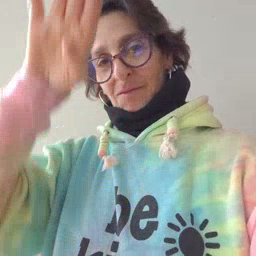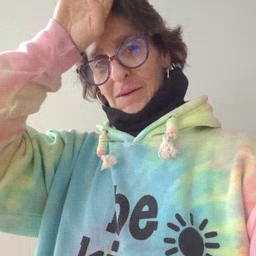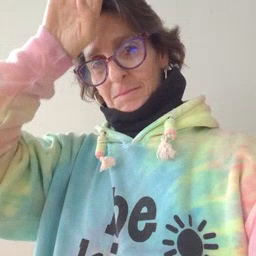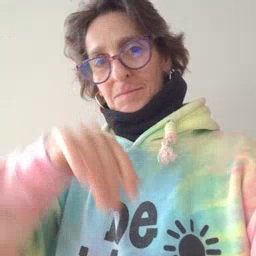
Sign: fireman